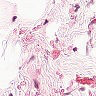
Metastatic tissue present: no